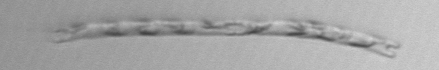
Label: Eucampia_morphytype1